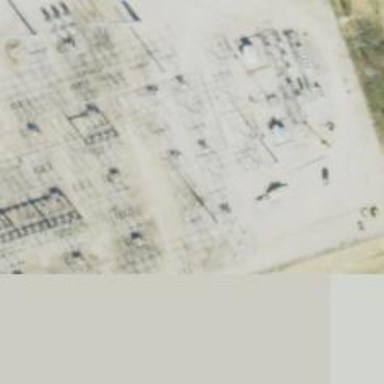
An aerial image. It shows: Switch used for power control.